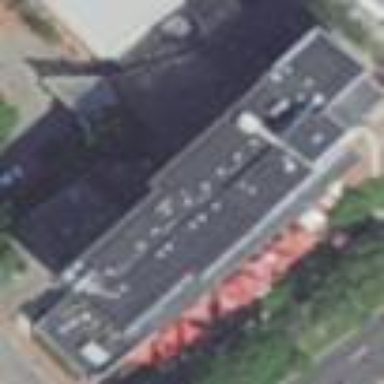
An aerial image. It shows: Hotel building.